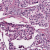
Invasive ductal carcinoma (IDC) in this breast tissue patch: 1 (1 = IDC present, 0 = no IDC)